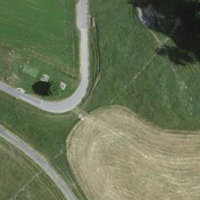
EUNIS habitat code: 52
Species observed at this site:
Lycaena phlaeas